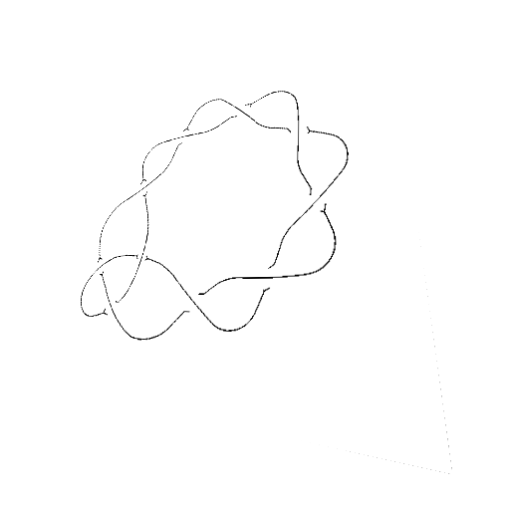
Crossing number: 10